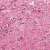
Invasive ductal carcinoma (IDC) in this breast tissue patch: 0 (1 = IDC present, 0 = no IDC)